Field crop: tomato
Growth stage: 1
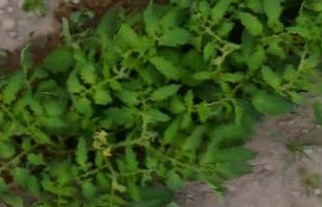
Species: tomato